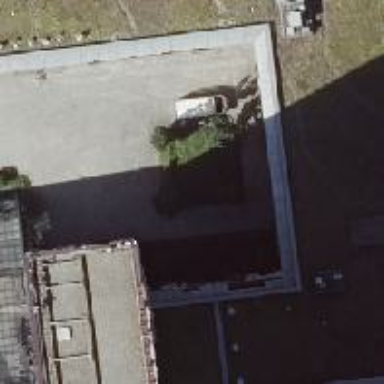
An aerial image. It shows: Office building with flat roof.